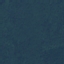
Land use / land cover class: Forest